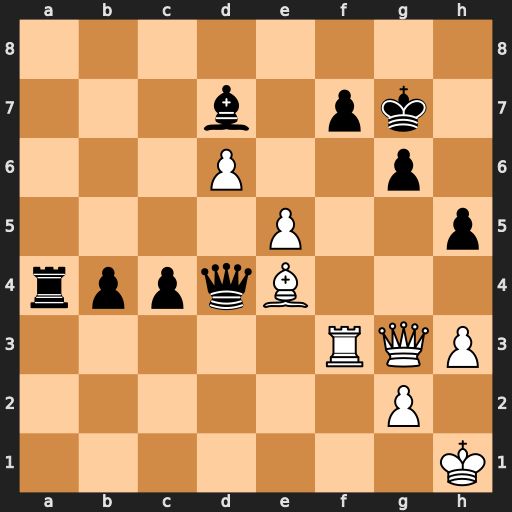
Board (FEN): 8/3b1pk1/3P2p1/4P2p/rppqB3/5RQP/6P1/7K
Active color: w
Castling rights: -
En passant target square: -
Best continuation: Rxf7+ Kxf7 Qxg6+